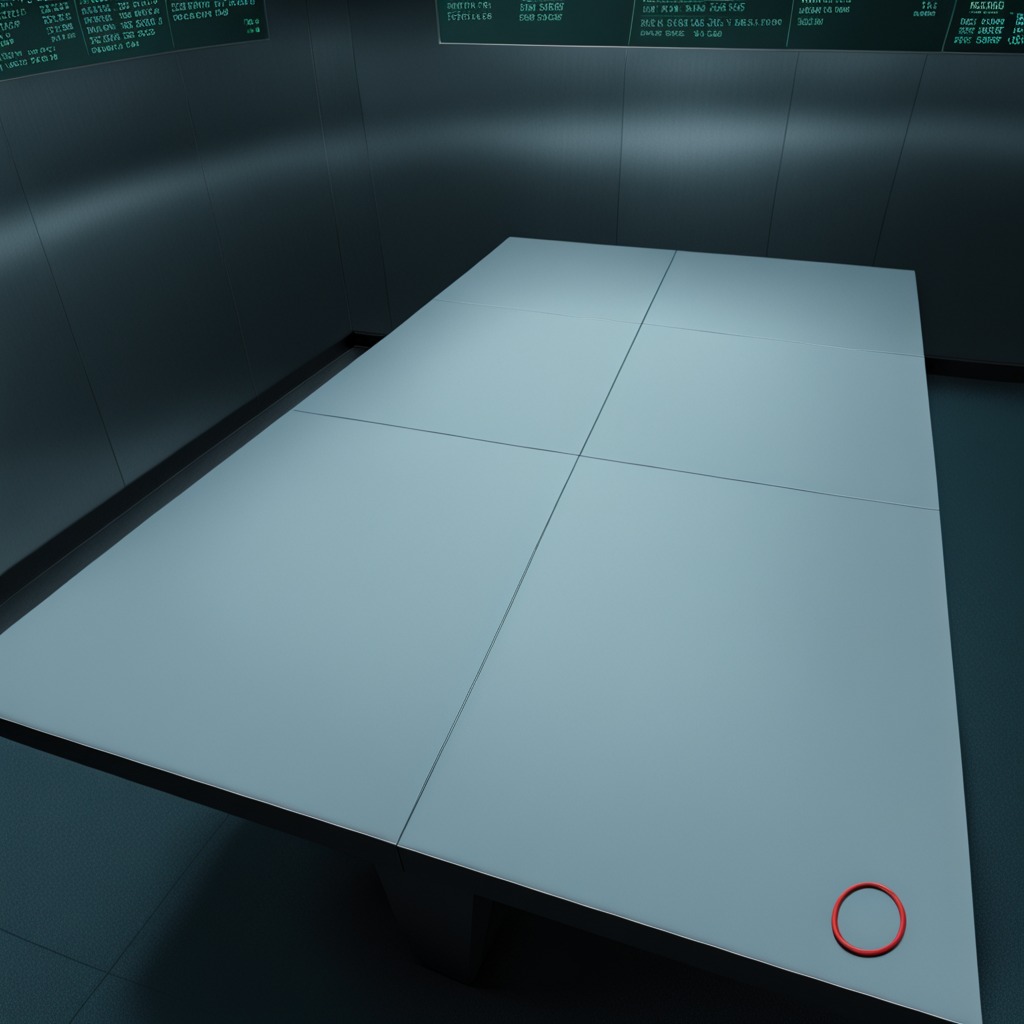
A rubber O-ring is lying on the clean empty table in a railway signal maintenance room.